Question: I am working on a project using an Arduino that needs to calculate the area of a polygon made up of many points. I use <URL>,

But the points are in random order, not (counter)clockwise. Some make lines that cross, and they make polygons like a bow-tie or hourglass, which don't work for the surveyor's theorem, so I need to sort them in (counter)clockwise order. what is the easiest way to do this?
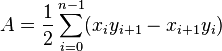
Answer: You could find the center of gravity '(cx,cy)' of the points and then calculate the angles of the points relative to '(cx,cy)'.
'''
angle[i] = atan2(y[i]-cy, x[i]-cx) ;
'''
Then sort the points by angle.
Just beware that a random set of points does not describe a single unique polygon. So this method will just give you one of the possible polygons, and not necessarily the polygon you would have obtained if you had manually connected the dots.